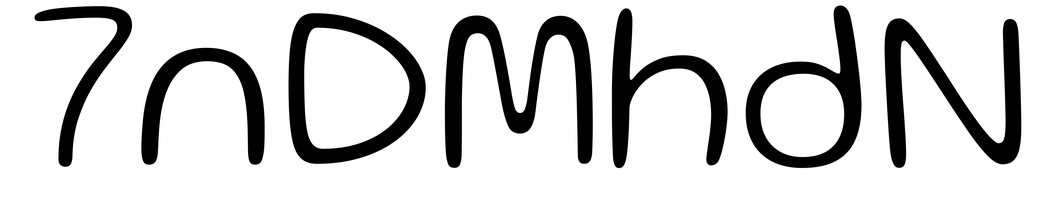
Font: Gluten_ExtraLight